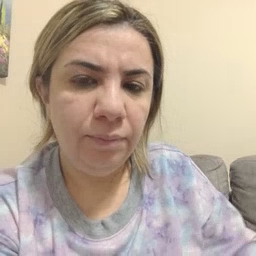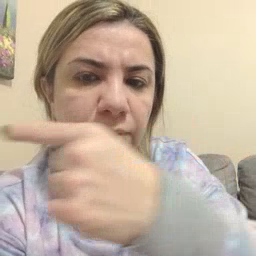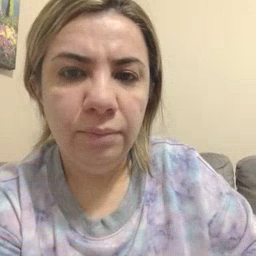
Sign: hesheit